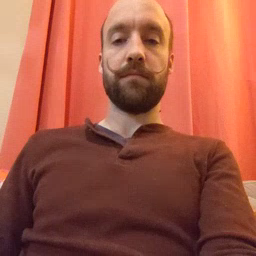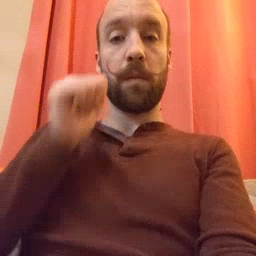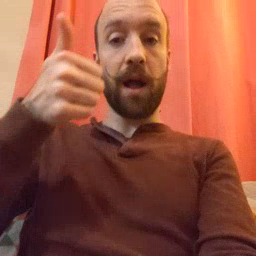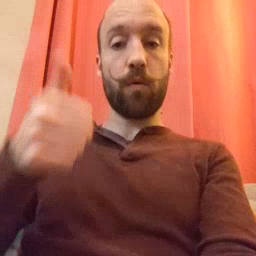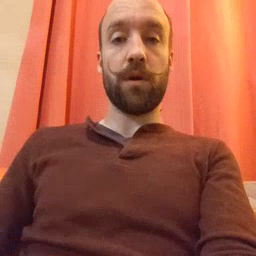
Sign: tomorrow